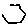
Label: hexagon